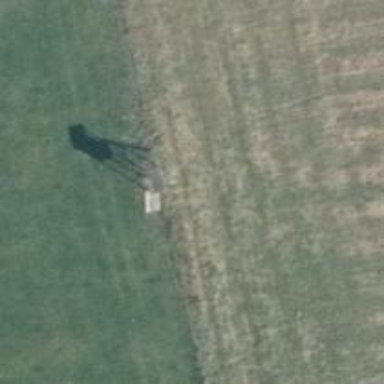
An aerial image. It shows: Hunting stand.